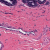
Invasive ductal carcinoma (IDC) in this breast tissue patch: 0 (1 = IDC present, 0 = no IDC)